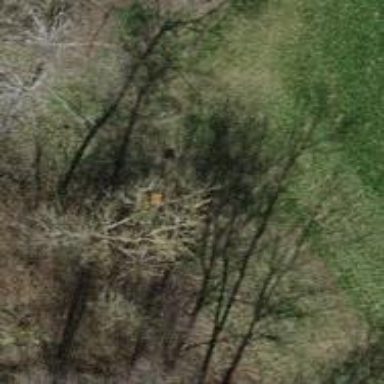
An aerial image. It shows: Pole supporting roof covering pipeline marker.